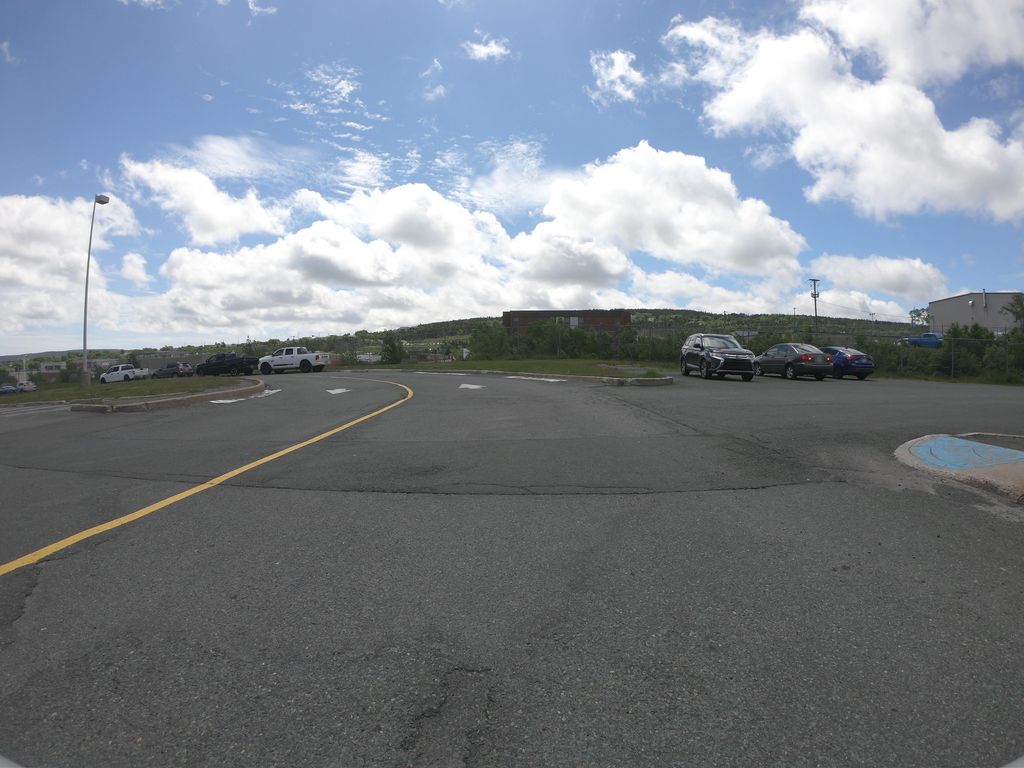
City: st_johns